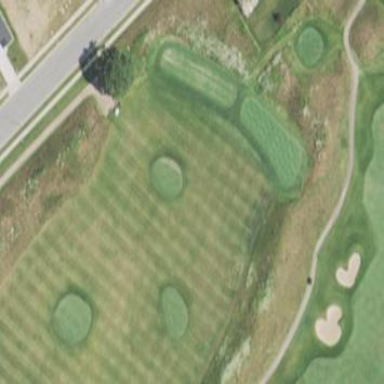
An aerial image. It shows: Golf tee on grassy land.